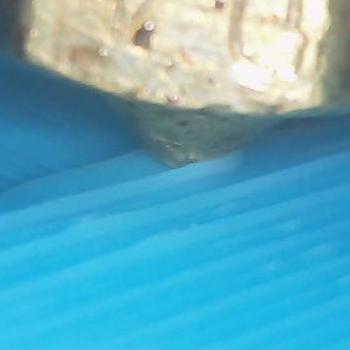
Flow rate: 238%